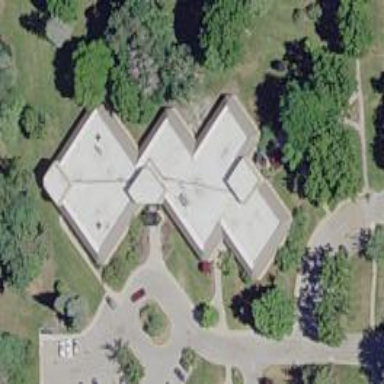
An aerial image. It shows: Healthcare clinic.